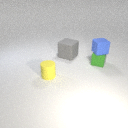
small blue rubber cube above small green rubber cube